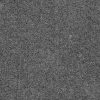
Atmospheric dust classification: dusty